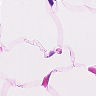
Metastatic tissue present: no